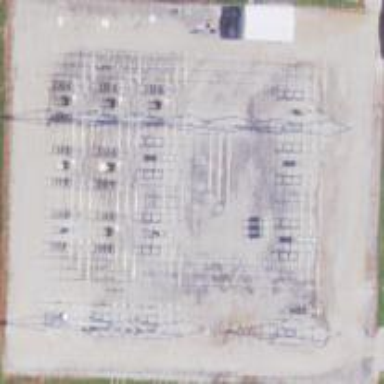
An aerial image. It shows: Transmission substation.